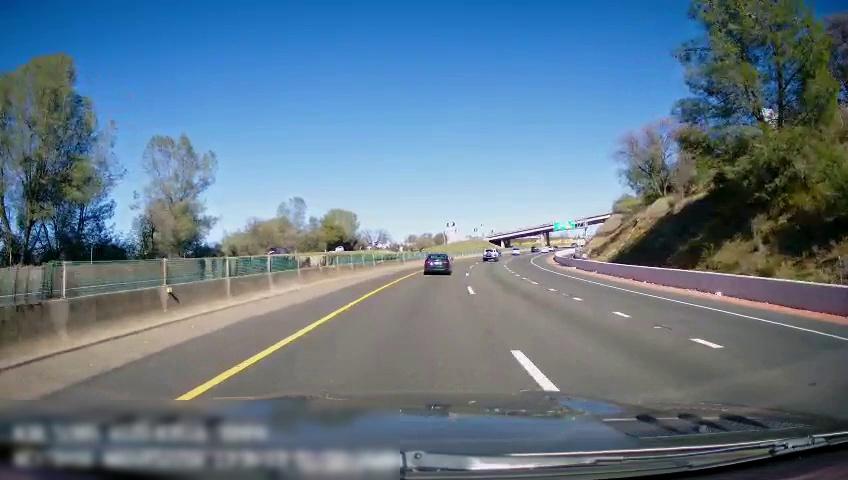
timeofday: Day
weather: Sunny
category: Drivable Space
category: Vehicles | Truck
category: Vehicles | Car
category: Vehicles | SUV
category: Vehicles | SUV
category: Lanes | Current Lane
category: Lanes | Current Lane
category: Lanes | Alternate Lane
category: Lanes | Alternate Lane
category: Lanes | Opposite Lane
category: Traffic | Signs